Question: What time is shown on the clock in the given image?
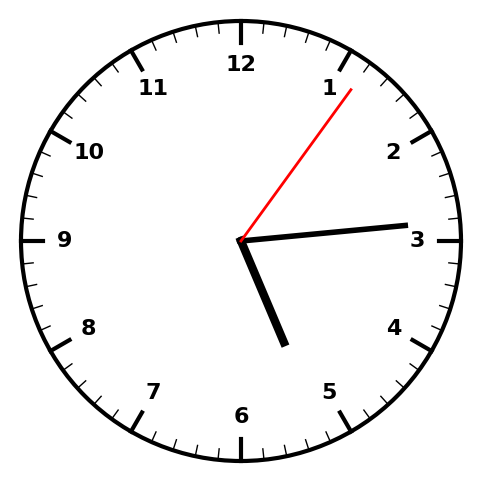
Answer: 05:14:06